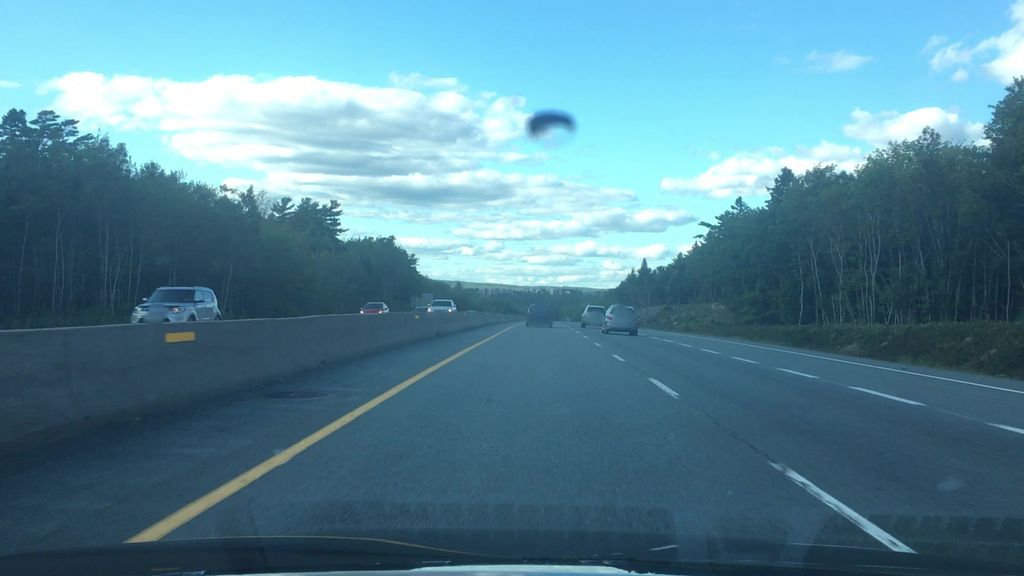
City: halifax